Field crop: tomato
Growth stage: 2
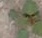
Species: solanum